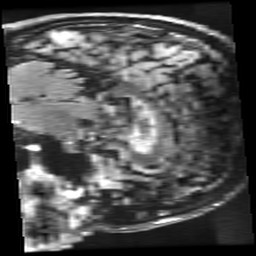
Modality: FLAIR
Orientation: sagittal
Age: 60
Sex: female
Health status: healthy
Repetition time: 12 s
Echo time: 0.09782 s